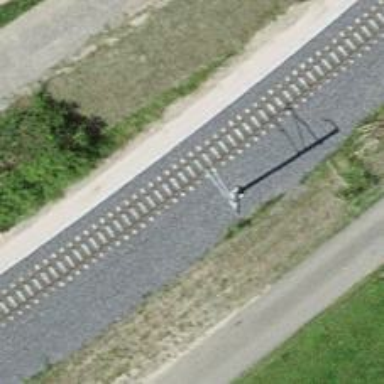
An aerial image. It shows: Narrow-gauge railway with 1 track. The tracks are electrified with contact line.